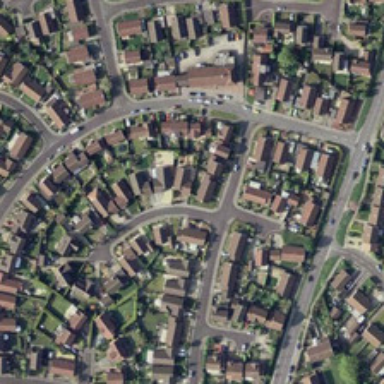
Many buildings and green trees are in a dense residential area .